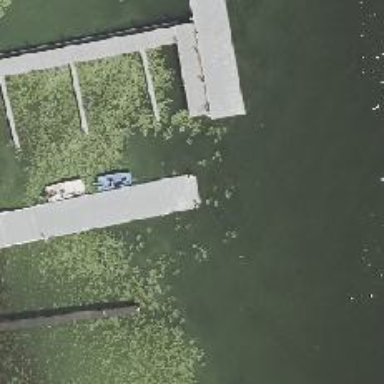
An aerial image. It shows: Man-made pier.